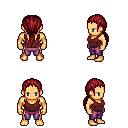
a pixel art fantasy rpg character, male body template, human, tanned skin, maroon pirate shirt, magenta pants, brunette ponytail hairstyle, four views (front, back, left, right), 2x2 character sprite sheet, small pixel art, hard edges, no anti-aliasing